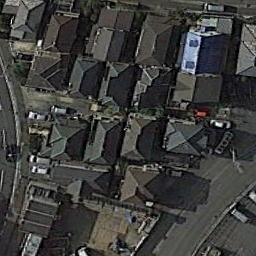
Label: dense_residential